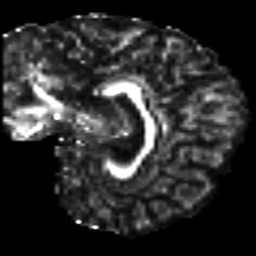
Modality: FA
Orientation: sagittal
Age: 30
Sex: female
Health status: ill
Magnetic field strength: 3 T
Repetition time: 8.4 s
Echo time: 0.0926 s